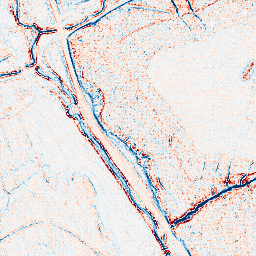
Category: edge_preserving
Decomposition family: anisotropic_diffusion
Decomposition parameters: iterations: 10
kappa: 100
gamma: 0.05
Upsampling method: sinc_blackman
Upsampling parameters: scale: 4
kernel_size: 8
Upsampling scale: 4